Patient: sex M, age 73
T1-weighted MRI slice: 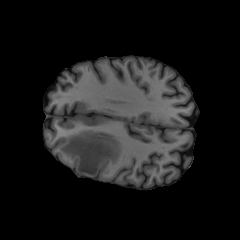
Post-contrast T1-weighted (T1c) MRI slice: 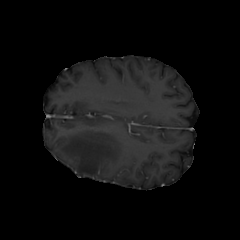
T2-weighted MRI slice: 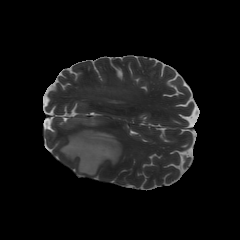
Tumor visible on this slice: yes
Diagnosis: Glioblastoma, IDH-wildtype
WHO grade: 4